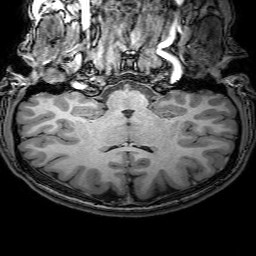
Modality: T1w
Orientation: sagittal
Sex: male
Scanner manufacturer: philips
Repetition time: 0.008179 s
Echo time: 0.00375 s